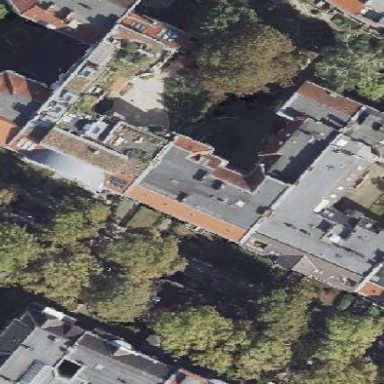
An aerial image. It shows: Building consisting of apartments.